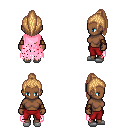
a pixel art fantasy rpg character, female body template, human, dark skin, pink tattered cape, red pants, light blonde long topknot hairstyle, leather bracers, white slippers, four views (front, back, left, right), 2x2 character sprite sheet, small pixel art, hard edges, no anti-aliasing